Chest X-ray. View position: PA
Patient age: 48
Patient sex: F
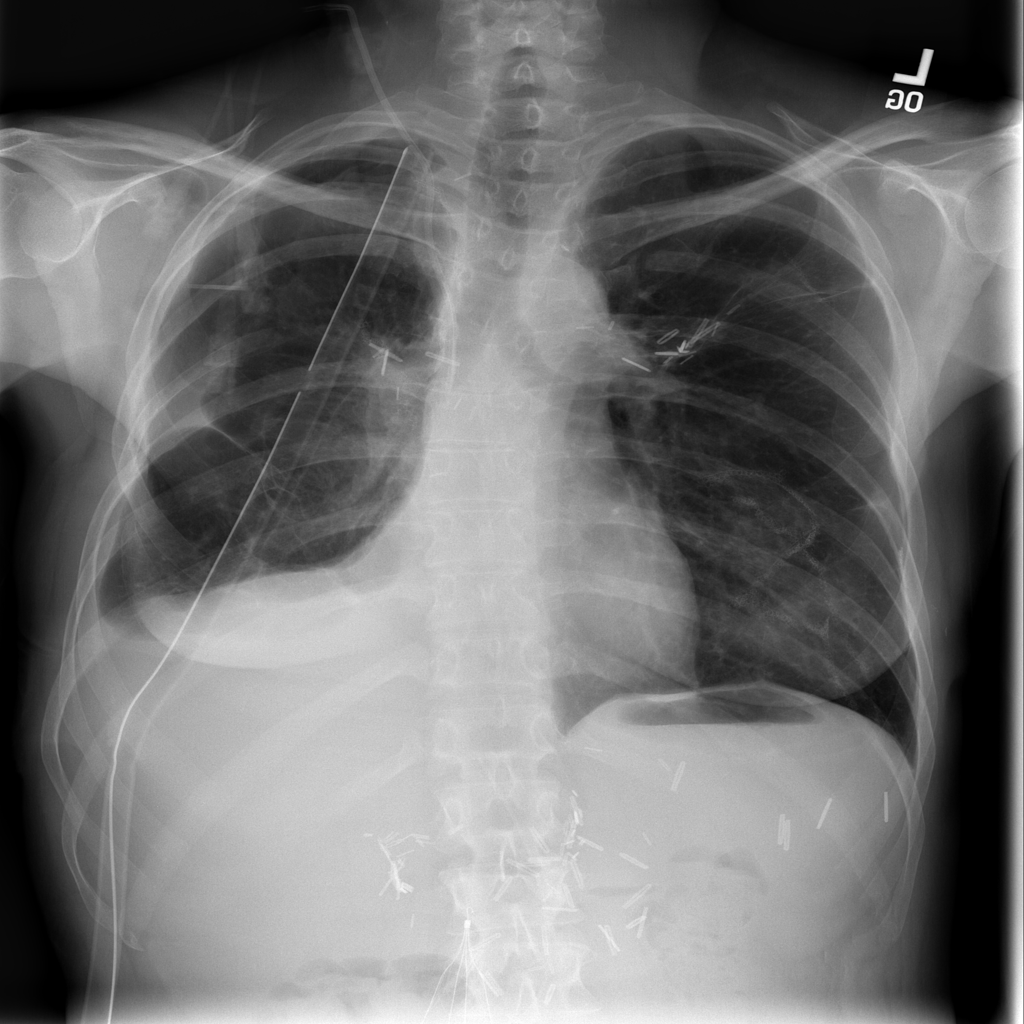
Finding: Pneumothorax